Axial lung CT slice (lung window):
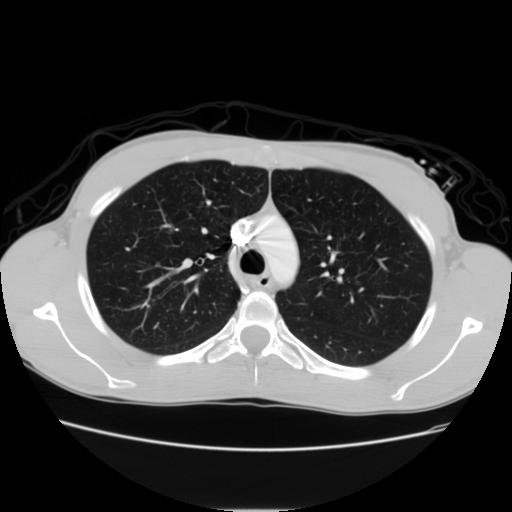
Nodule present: no